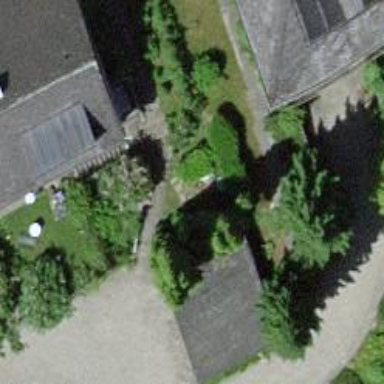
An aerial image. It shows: Garage.